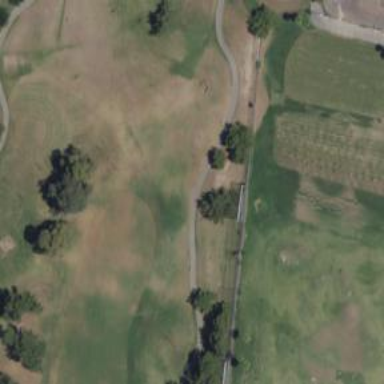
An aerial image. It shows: Service road designated as golf cart path.